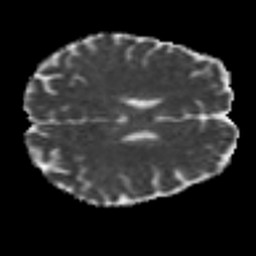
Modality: MD
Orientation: axial
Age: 31
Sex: male
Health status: healthy
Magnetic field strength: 3 T
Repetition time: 8.4 s
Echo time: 0.0926 s